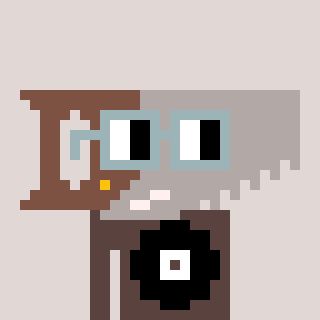
a pixel art character with square dark gray glasses, a saw-shaped head and a darkbrown-colored body on a warm background